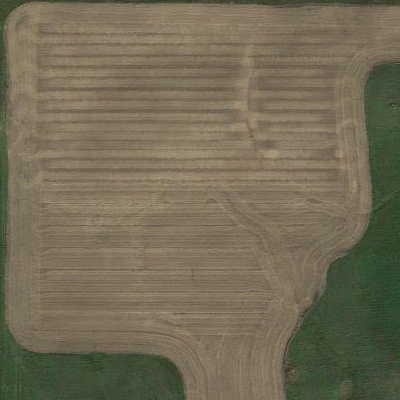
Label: bField